Field crop: maize
Growth stage: 2
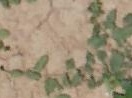
Species: convolvulus